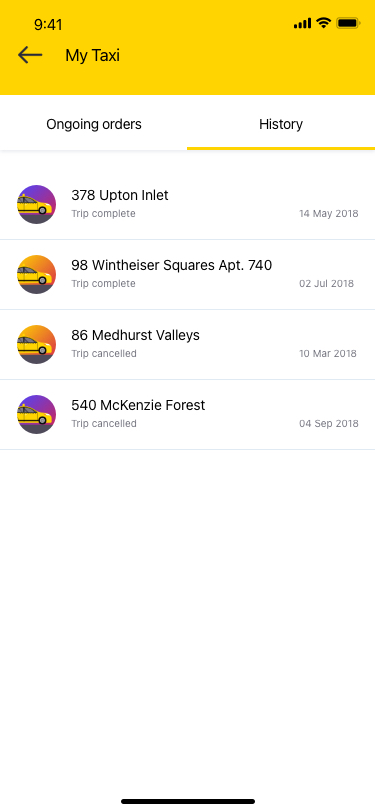
Text in this UI design:
Ongoing orders
History
14 May 2018
378 Upton Inlet
Trip complete
02 Jul 2018
98 Wintheiser Squares Apt. 740
Trip complete
10 Mar 2018
86 Medhurst Valleys
Trip cancelled
04 Sep 2018
540 McKenzie Forest
Trip cancelled